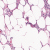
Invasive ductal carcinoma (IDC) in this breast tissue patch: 0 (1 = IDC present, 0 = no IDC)